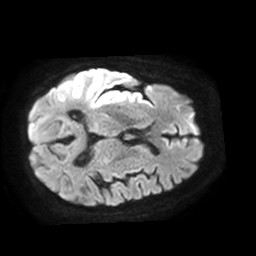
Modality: TRACE
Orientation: axial
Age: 59
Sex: female
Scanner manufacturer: philips
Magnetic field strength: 1.5 T
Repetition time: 3.395 s
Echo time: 0.06922 s